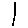
Label: line